Chest X-ray. View position: PA
Patient age: 80
Patient sex: M
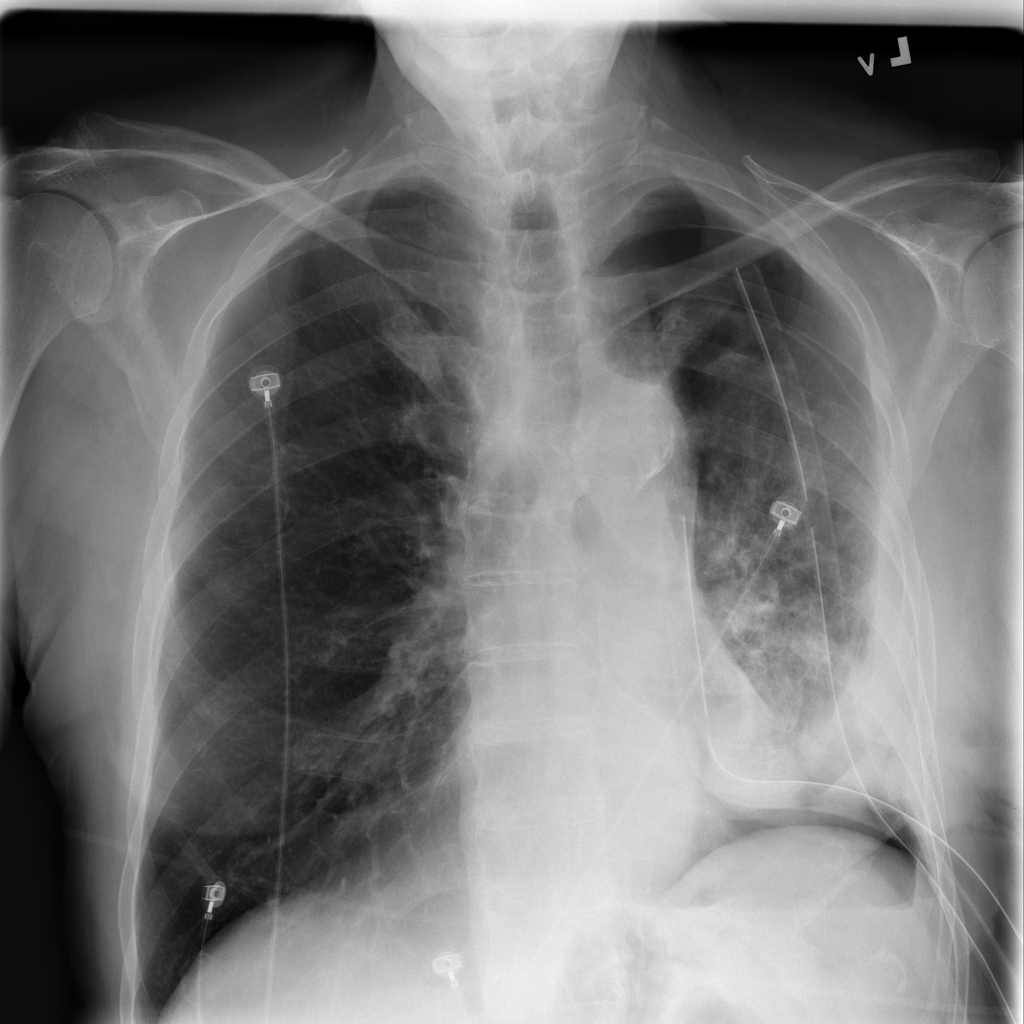
Finding: Pneumothorax